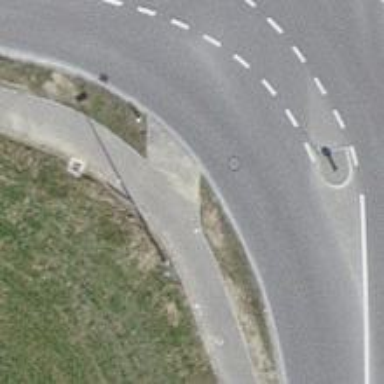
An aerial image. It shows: Cycleway.